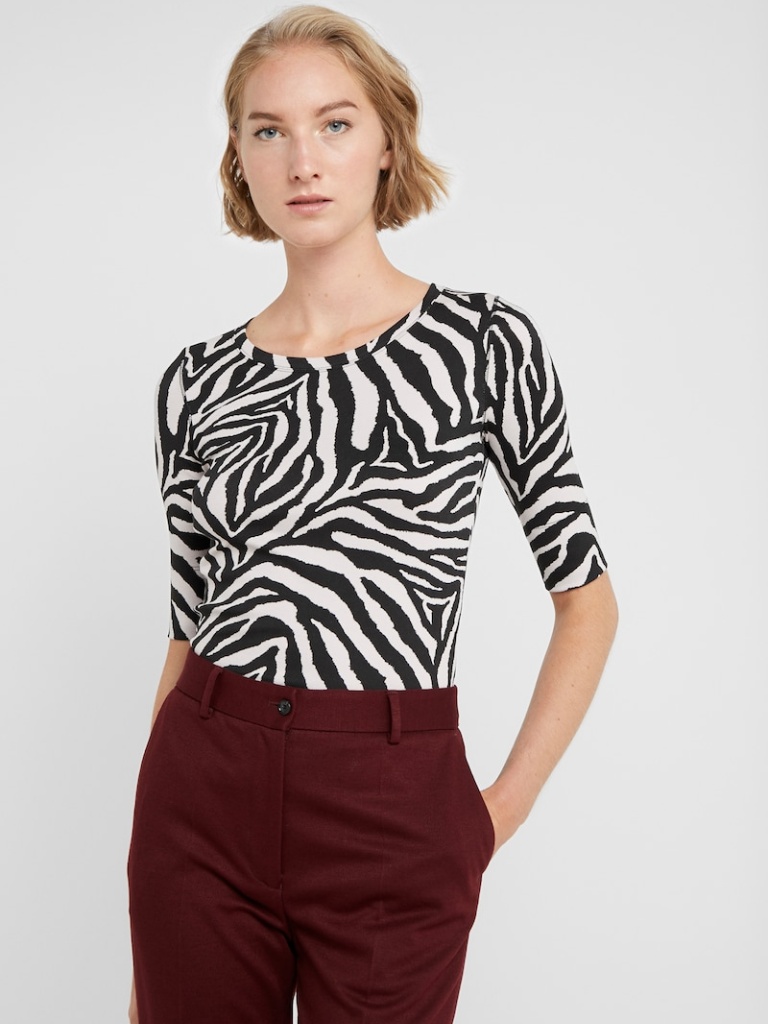
cotton tight short sleeve hip length Fully Tucked in crew t-shirt